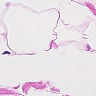
Metastatic tissue present: no